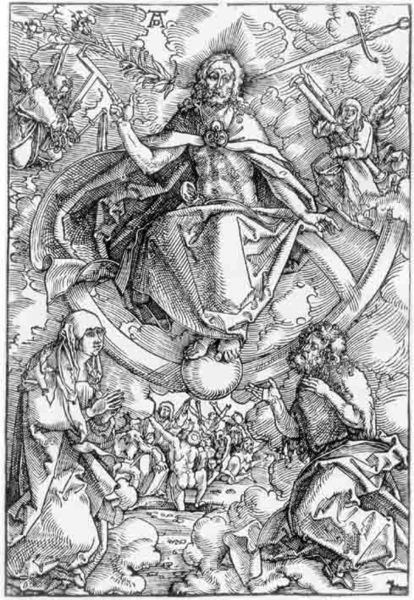
Titel: Das Jüngste Gericht
Künstler: Hans Baldung
Standort: Karlsruhe
Institution: Staatliche Kunsthalle Karlsruhe
Schlagwörter: flügel, gott, hand, himmel, kampf, mann, umhang, weiß, wolken, frauen, menschen, sitzen, frau, grau, kleid, männer, schwarz, zeichnung, bart, gericht, richter, bibel, johannes, mensch, tod, tragen, gelehrte, herr, hände, signatur, erde, haare, mantel, sitzend, brosche, engel, füße, holzschnitt, papier, bogen, grafik, graphik, figuren, rad, krieg, not, thron, nackte, ad, knie, ring, adam, eva, mond, lamm, kreuz, strahlen, kohle, zweig, druck, druckgraphik, mondsichel, schnitt, schwarz-weiß, sichel, druckgrafik, schraffur, radierung, stich, schwert, schwerter, durcheinander, knien, waffe, offenbarung, kugel, herrscher, beten, gebet, lilie, erdkugel, palmzweig, werkzeug, christus, grab, jesus, kreuzigung, fegefeuer, hölle, jüngstes gericht, verdammte, gräber, kniend, segnen, bettler, heilige, dürer, heilig, maria, kupferstich, globus, anbetung, betend, mutter gottes, welt, träger, stärke, auferstehung, christi, himmelfahrt, josef, weltkugel, winkel, regenbogen, schwrzweiss, apotheose, urteil, zirkel, albrecht, albrecht dürer, mandorla, gottvater, marter, thronend, flegel, ölzweig, weltenkugel, weltenrichter, geißelsäule, chistus, beter, tugenden, marienleben, geißelung, hohannes, chrisuts, pantokrator, altdorfer, weltenherrscher, erschaffung, weltengericht, wngel, jüngstes, anst, maiestas domini, oberkörperfrei, t, wolken#, dür, leidensinstrument, maria#menschen, christus pantokrator, gerehctigkeit, geisellung, grfafik, gott der mächtigste